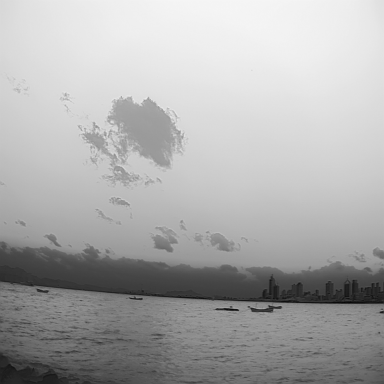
There are four bulk_carriers in the infrared image.